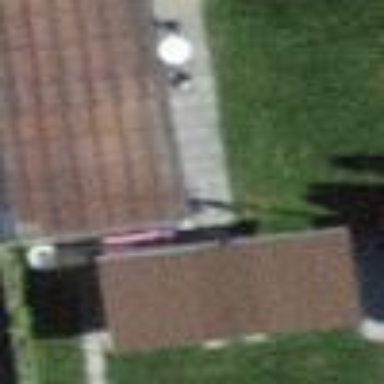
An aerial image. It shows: View of roof of building.